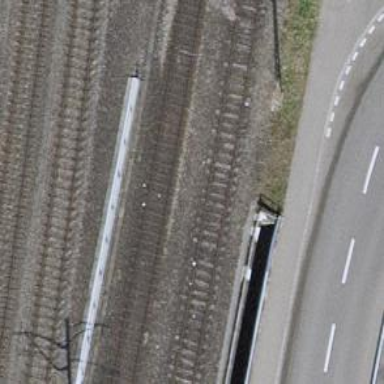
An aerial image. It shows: Single-track railway spur bridge.